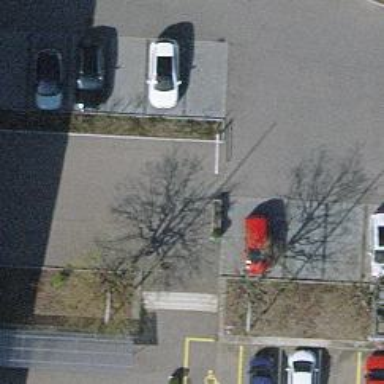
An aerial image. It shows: Car sharing facility.